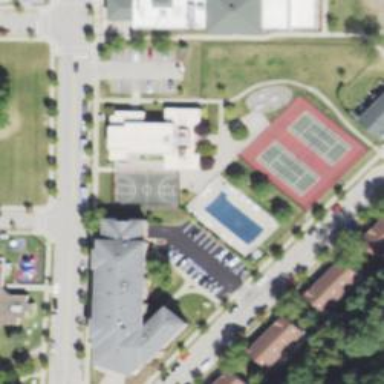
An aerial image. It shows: School.